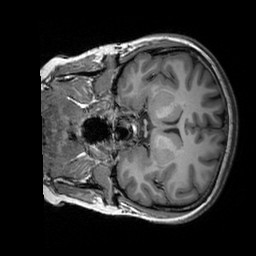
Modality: T1w
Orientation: coronal
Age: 25
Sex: female
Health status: healthy
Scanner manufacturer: siemens
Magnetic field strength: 3 T
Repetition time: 2.3 s
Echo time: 0.00303 s